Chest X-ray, AP view. Patient: 14 years old, sex M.
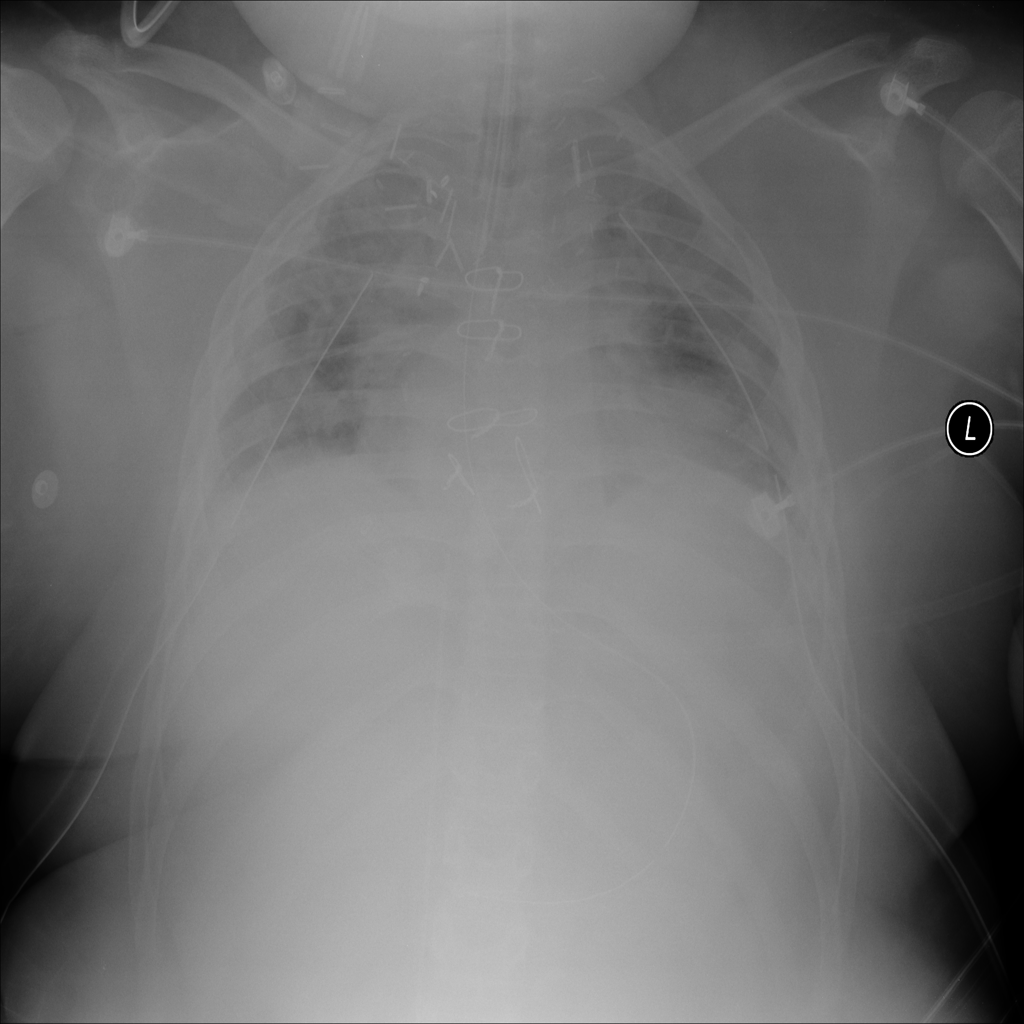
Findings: No Finding